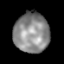
Tissue: lung
Cell type: Epithelial cells
Senescence score: 0.2084
Nuclear area (px): 1376
Mean DAPI intensity: 138.397